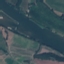
Label: River